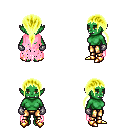
a pixel art fantasy rpg character, female body template, orc, green skin, pink tattered cape, gold greaves, gold ponytail hairstyle, metal gloves, gold boots, four views (front, back, left, right), 2x2 character sprite sheet, small pixel art, hard edges, no anti-aliasing